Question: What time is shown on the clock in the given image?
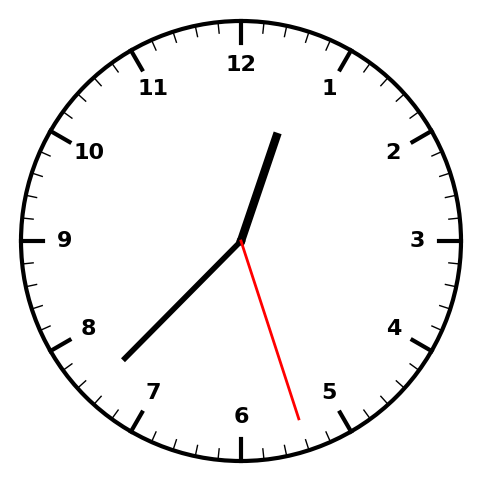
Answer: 12:37:27